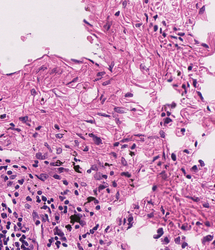
Tumor epithelial tissue: no
Tumor-associated stroma tissue: yes
Normal tissue: no